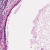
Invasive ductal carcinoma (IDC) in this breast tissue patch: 0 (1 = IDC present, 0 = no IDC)